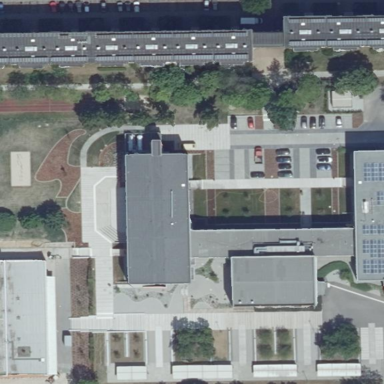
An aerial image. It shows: School.